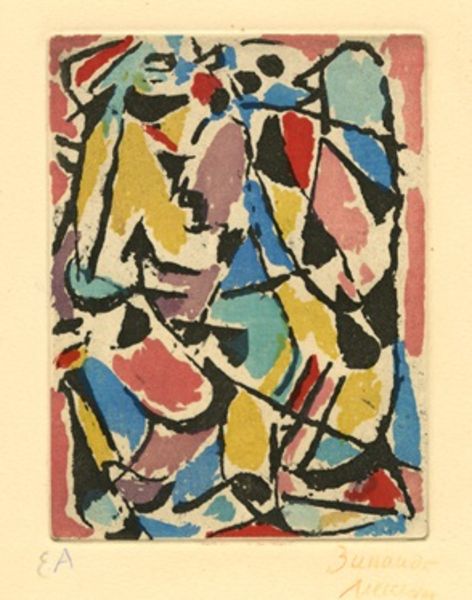
Titel: Untitled, Untitled
Künstler: André Lanskoy
Standort: Amherst (Massachusetts, USA)
Institution: Mead Art Museum, Amherst College
Schlagwörter: blue, oil, people, red, white, black, portrait, yellow, pink, drawing, color, cubist, line, sketch, abstract, party, music, coloured, colors, colours, geometric, circle, form, lines, shapes, book, picasso, cubism, canvas, colour, paint, round, abstact, chaos, rosa, signed, primary, cnvas, disconnect, fest, coulored, lilas